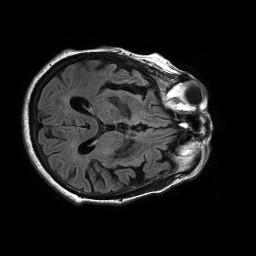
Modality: FLAIR
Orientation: axial
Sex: female
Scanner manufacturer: philips
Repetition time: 11 s
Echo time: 0.125 s